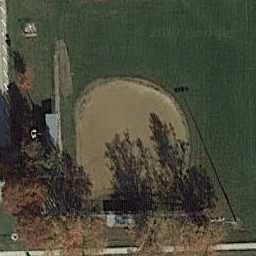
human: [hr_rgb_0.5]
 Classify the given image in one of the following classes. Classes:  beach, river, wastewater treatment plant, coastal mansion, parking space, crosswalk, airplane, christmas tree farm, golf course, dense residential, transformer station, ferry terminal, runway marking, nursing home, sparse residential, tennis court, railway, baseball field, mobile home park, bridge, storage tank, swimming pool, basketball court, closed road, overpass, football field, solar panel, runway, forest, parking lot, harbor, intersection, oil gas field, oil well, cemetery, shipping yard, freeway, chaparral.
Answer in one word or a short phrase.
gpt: baseball field